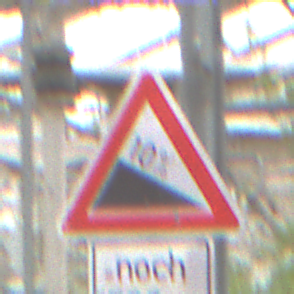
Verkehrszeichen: Gefaelle10
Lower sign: LaengeEinerStrecke3
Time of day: Midday
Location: Roofed (Special)
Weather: Overcast
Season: NotSpecified
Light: Natural